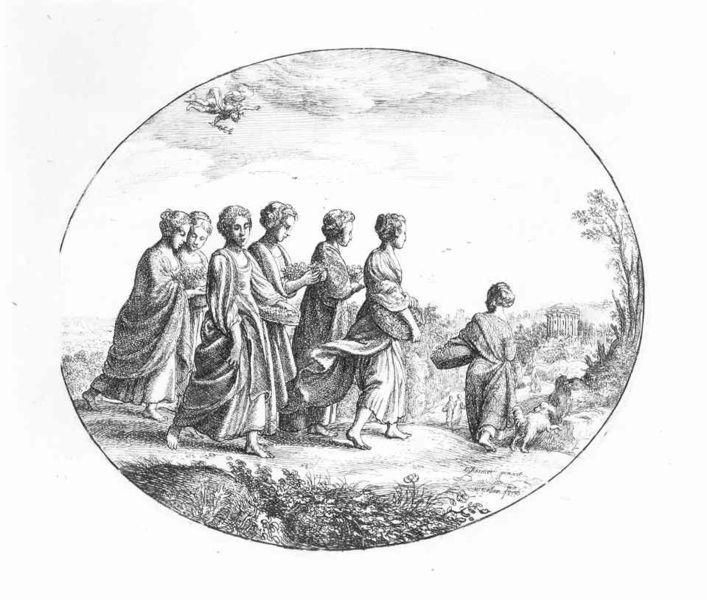
Titel: Merkur und Herse (Merkur und die Töchter der Aglaura)
Künstler: Wenzel Hollar
Standort: Karlsruhe
Institution: Staatliche Kunsthalle Karlsruhe
Schlagwörter: baum, gemälde, gott, gruppe, hand, himmel, umhang, wolken, bäume, frauen, landschaft, menschen, mädchen, sand, stadt, ausschnitt, bewegung, blume, blumen, damen, frau, frisur, frisuren, kleider, schwarz, skizze, säulen, weiss, zeichnung, blüten, gebäude, gras, haus, hund, hunde, schloss, tier, weg, wiese, wolke, gesichter, barock, tragen, horizont, häuser, hügel, natur, strauch, vögel, weite, wind, busch, büsche, gehen, gewand, haare, gewänder, kind, blatt, pflanzen, locken, fliegen, kreis, oval, rund, engel, garten, putto, dutt, füße, rahmung, bogen, italien, zöpfe, körbe, laufen, sammeln, grafik, ausflug, grazien, zopf, korb, frühling, barfuss, ruine, antike, spaziergang, wandern, schweben, jungfrau, schwarzweiss, radierung, stich, reihe, bleistift, mythologie, rom, villa, geflochten, antik, christlich, toga, musen, schreiten, sieben, prozession, tempel, kränze, rundtempel, hermes, götterbote, merkur, amor, kupferstich, weise, haarkränze, klassizistisch, gemeinschaft, bringen, gaben, jungfrauen, seriendruck, horen, h, barfu?, sieben grazien, fleigend